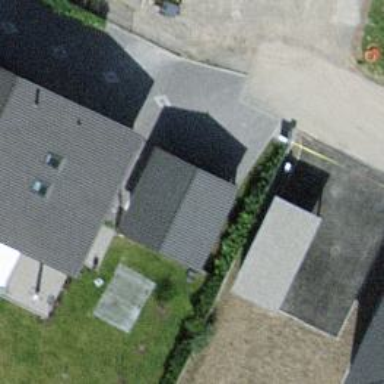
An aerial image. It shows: Garage.